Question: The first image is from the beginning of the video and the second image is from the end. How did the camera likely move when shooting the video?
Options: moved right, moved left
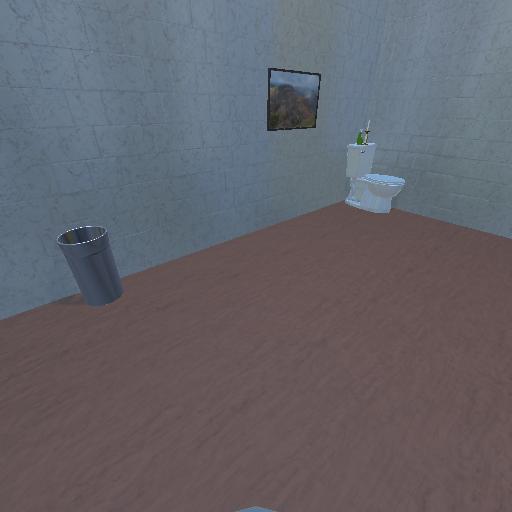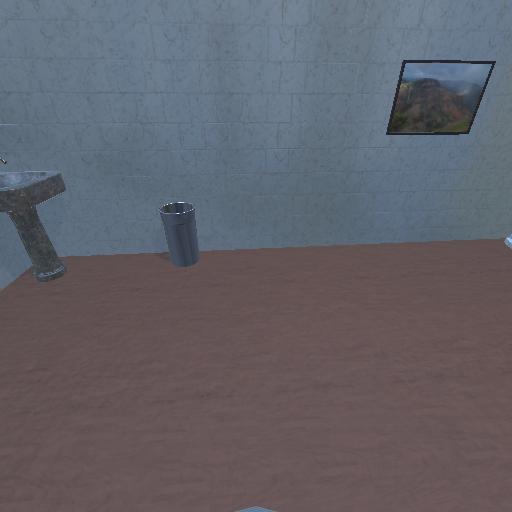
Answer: moved right